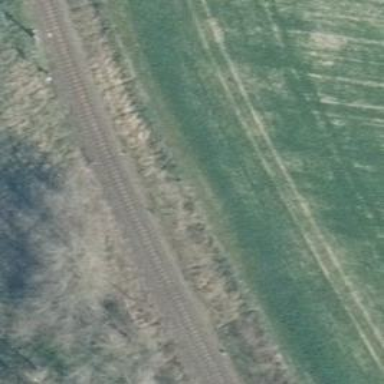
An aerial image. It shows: Railway milestone.